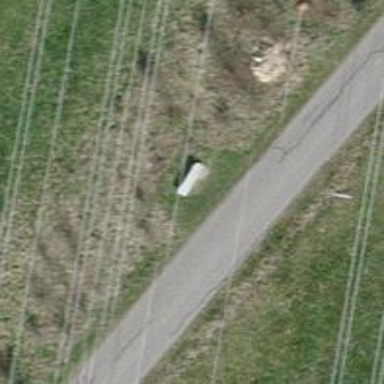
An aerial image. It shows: Bench for seating.